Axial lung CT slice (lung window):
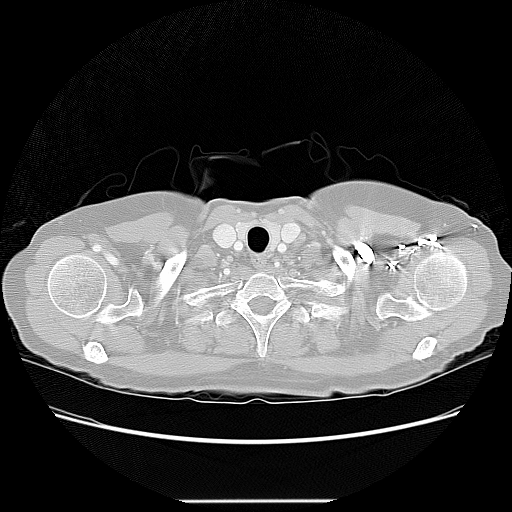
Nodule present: no